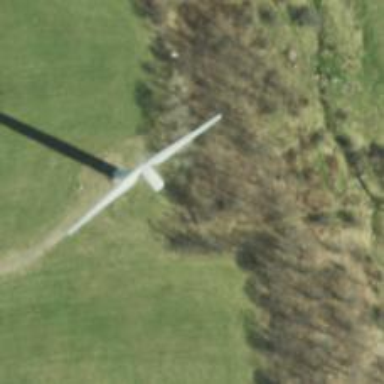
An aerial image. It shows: Wind turbine generator that utilizes wind as its source for generating electricity. It is of the horizontal axis type.